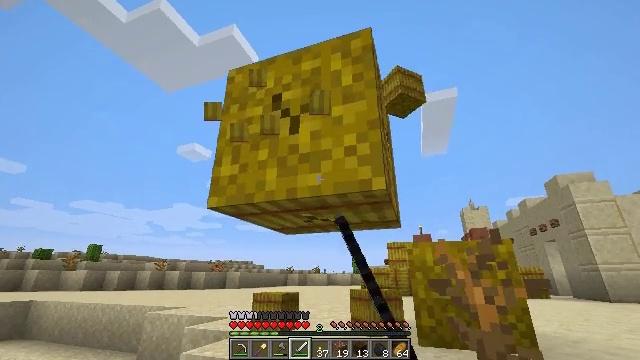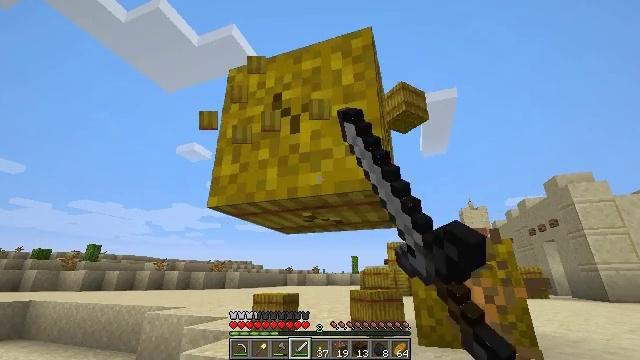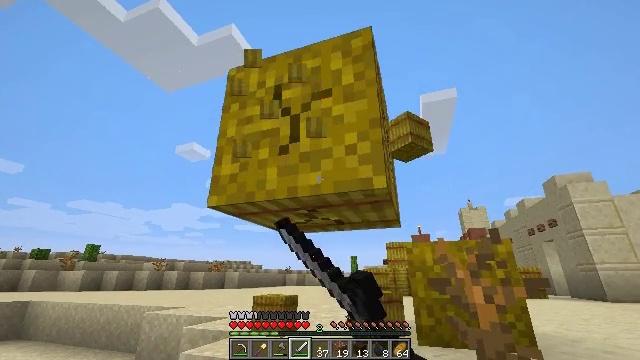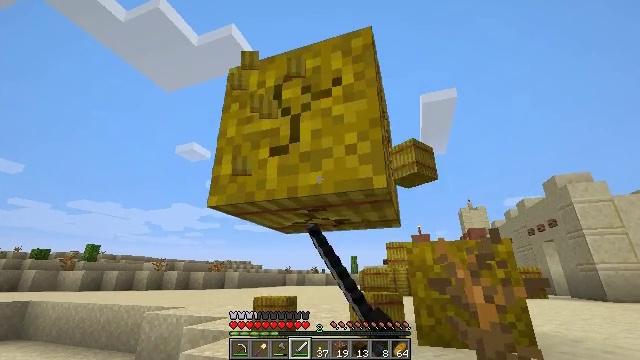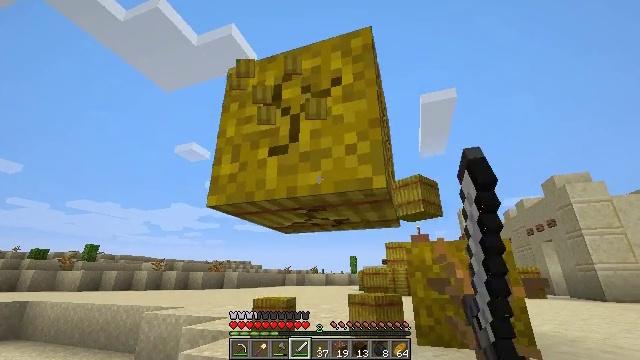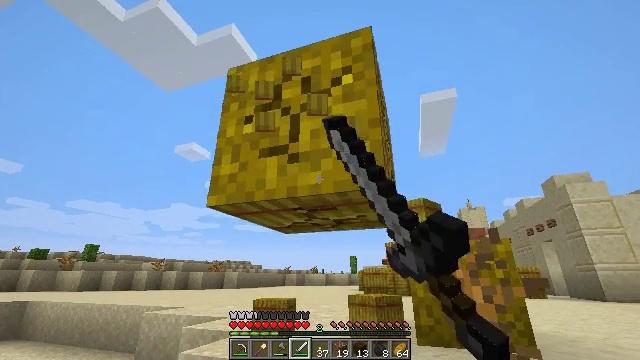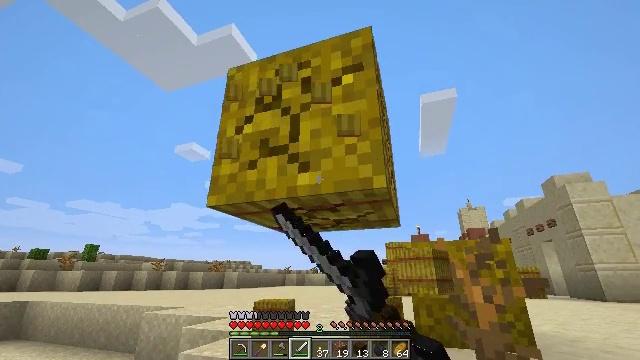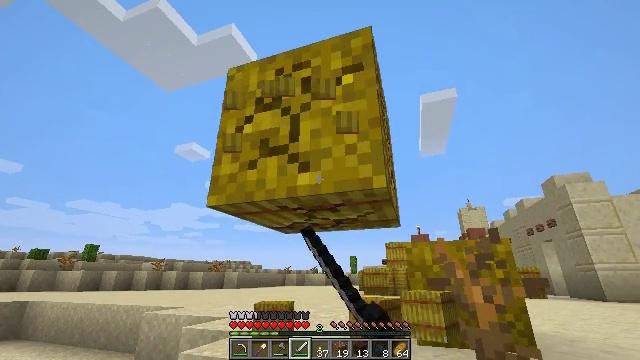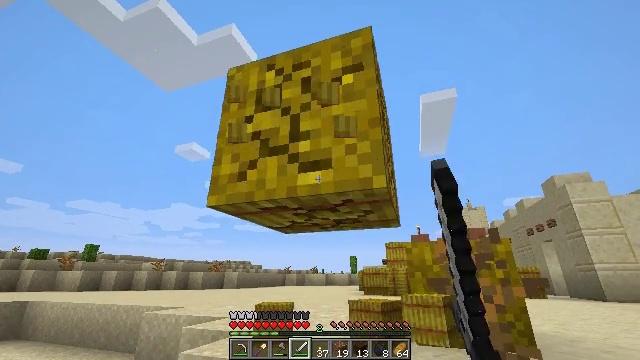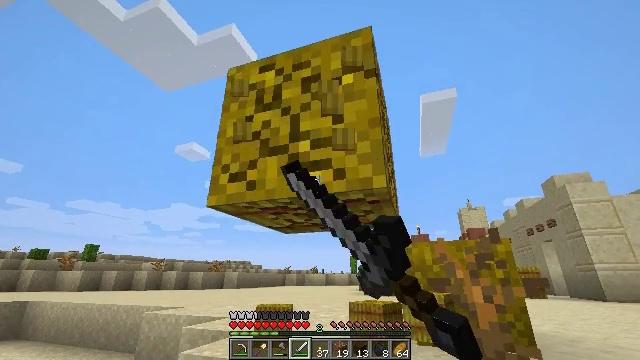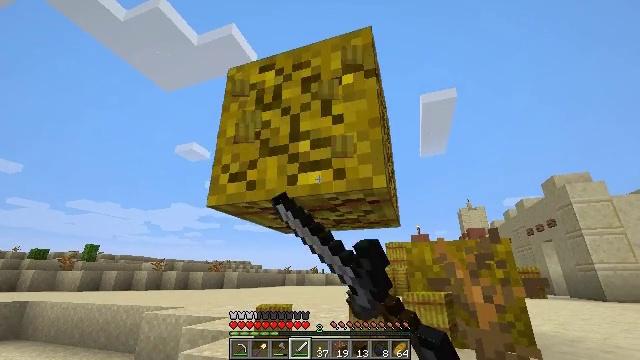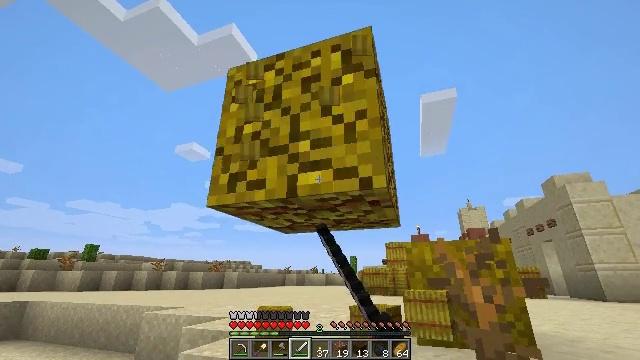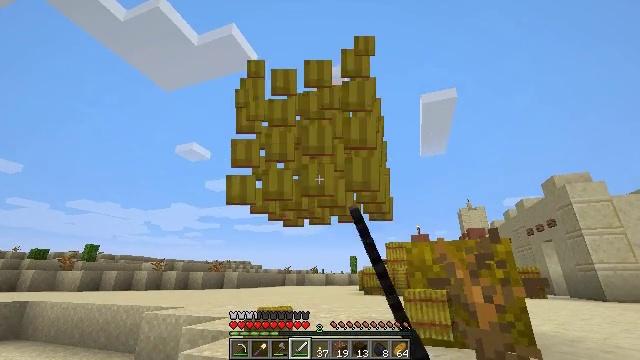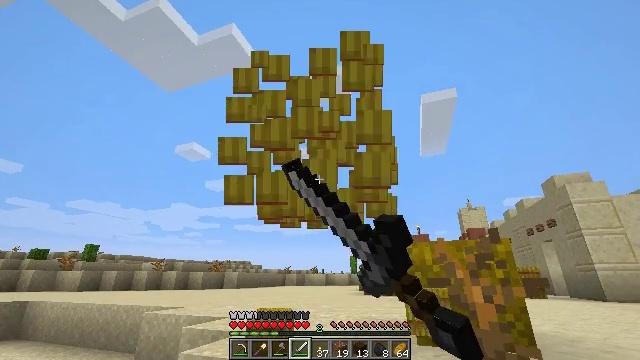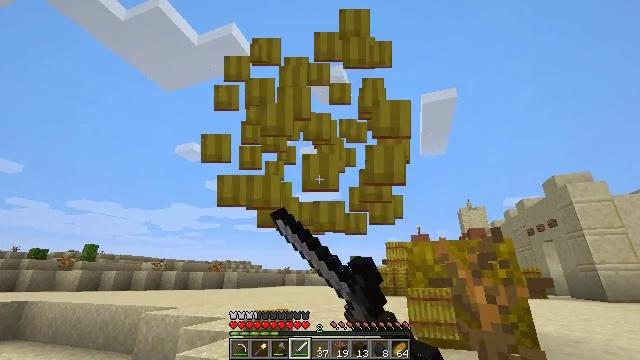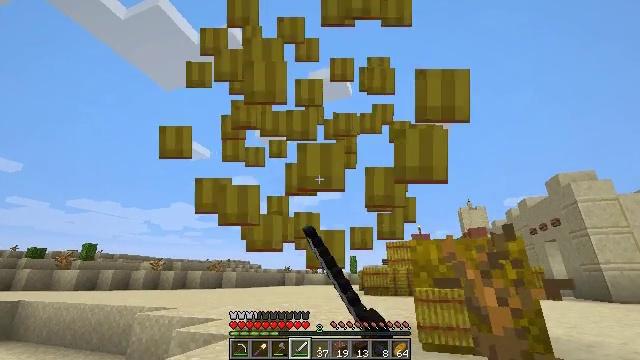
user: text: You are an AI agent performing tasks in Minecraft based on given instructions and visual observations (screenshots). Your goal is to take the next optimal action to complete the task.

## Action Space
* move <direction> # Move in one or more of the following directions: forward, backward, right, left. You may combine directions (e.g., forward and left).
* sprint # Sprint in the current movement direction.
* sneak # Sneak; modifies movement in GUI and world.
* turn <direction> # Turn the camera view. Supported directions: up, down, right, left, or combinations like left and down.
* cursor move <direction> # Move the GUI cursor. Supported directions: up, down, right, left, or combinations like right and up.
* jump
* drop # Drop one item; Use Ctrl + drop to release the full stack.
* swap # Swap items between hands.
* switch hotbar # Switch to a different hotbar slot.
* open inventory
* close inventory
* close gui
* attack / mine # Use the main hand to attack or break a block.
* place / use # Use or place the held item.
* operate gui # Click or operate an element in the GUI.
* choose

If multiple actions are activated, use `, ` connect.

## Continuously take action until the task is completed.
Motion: motion action
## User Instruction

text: Break the hay block to collect it.
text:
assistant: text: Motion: attack / mine
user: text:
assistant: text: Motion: attack / mine
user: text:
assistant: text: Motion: attack / mine
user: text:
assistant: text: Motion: attack / mine
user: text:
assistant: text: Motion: attack / mine
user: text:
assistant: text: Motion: attack / mine
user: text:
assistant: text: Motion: attack / mine
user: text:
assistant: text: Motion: attack / mine
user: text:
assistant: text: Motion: attack / mine
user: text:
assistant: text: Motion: attack / mine
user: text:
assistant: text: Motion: attack / mine
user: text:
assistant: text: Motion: attack / mine
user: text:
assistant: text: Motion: attack / mine
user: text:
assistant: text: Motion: move forward, attack / mine
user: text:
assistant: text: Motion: move forward, attack / mine
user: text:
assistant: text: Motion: move forward, jump
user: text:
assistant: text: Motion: move forward, turn right and down, jump
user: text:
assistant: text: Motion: move forward and move left, turn right and down, jump
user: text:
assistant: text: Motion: move forward and move left, turn right and down, jump
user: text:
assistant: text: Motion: move forward and move left, turn right and down, jump
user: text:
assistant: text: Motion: move forward and move left, turn right and down
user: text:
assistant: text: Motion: move forward and move left, turn right and down
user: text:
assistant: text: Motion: move forward and move left, turn down
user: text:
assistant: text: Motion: move forward and move left, turn right and down
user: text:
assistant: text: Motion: move forward and move left, turn right and down
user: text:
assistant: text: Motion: move forward and move left, turn right and down
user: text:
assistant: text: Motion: turn right
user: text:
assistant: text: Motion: turn up
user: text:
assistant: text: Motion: turn right and up, attack / mine
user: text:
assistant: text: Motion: attack / mine